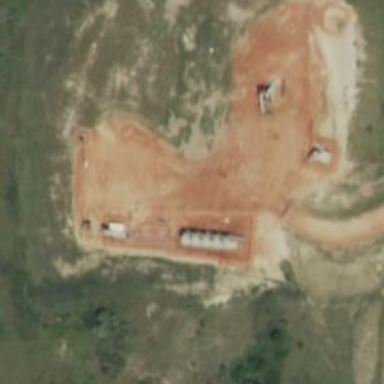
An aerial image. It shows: Storage tank with man-made structure.